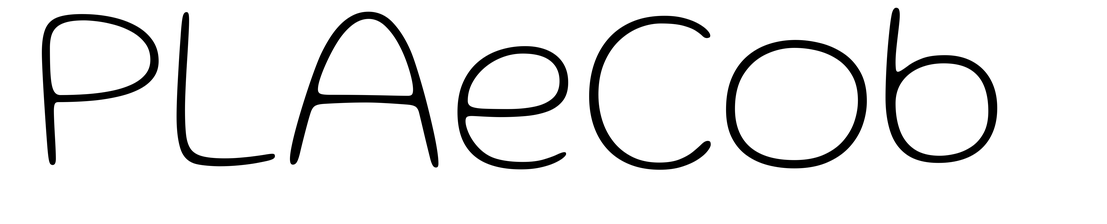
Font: Gluten_Thin